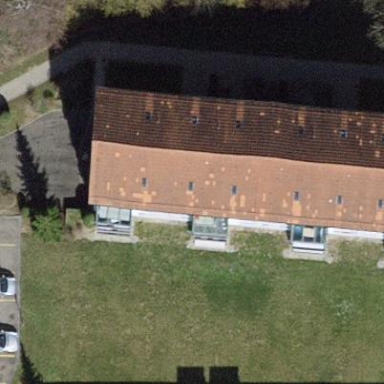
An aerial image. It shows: Building with tiled roof.